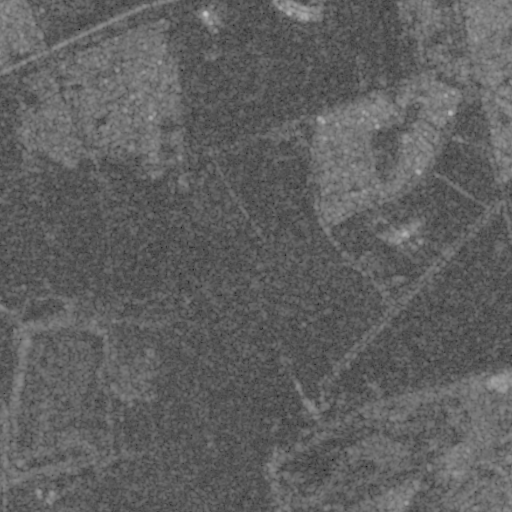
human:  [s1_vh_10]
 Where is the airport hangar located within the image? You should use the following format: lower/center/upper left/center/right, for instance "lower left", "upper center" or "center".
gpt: The airport hangar is located in the center of the image.
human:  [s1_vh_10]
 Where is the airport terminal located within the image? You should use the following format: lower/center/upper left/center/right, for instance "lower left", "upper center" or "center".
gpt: The airport terminal is located in the center of the image.
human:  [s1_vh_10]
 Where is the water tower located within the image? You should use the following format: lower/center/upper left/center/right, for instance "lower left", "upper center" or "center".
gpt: The water tower is located in the lower left of the image.
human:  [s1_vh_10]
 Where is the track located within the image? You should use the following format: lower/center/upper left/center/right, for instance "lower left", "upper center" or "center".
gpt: There is no track in the image.

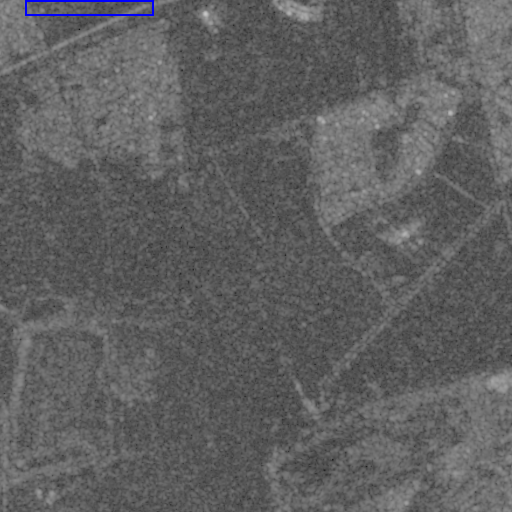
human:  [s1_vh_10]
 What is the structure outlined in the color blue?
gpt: The structure outlined in blue is a park.
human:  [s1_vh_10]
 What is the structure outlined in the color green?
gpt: There is no green outline.